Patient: sex F, age 33
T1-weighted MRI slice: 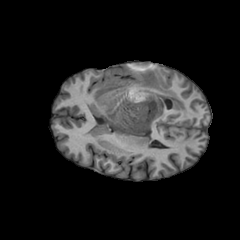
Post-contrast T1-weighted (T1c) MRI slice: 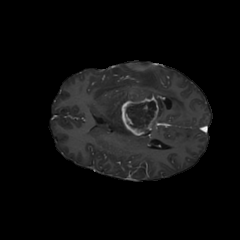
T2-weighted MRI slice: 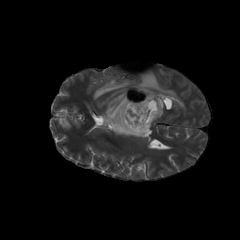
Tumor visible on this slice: yes
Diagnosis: Glioblastoma, IDH-wildtype
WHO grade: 4